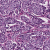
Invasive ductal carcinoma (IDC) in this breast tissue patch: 1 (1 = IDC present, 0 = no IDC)